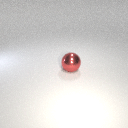
large red metal sphere